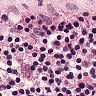
Metastatic tissue present: no